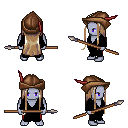
a pixel art fantasy rpg character, male body template, dark elf, purple skin, black robe, red pants, white blonde extra-long hairstyle, leather cap, spear, four views (front, back, left, right), 2x2 character sprite sheet, small pixel art, hard edges, no anti-aliasing